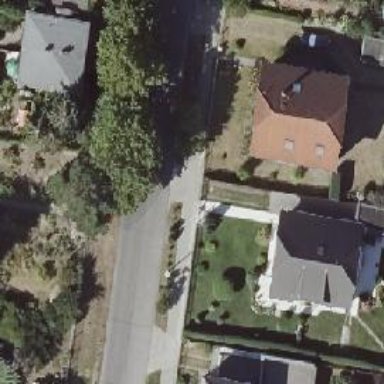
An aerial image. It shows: Driveway.